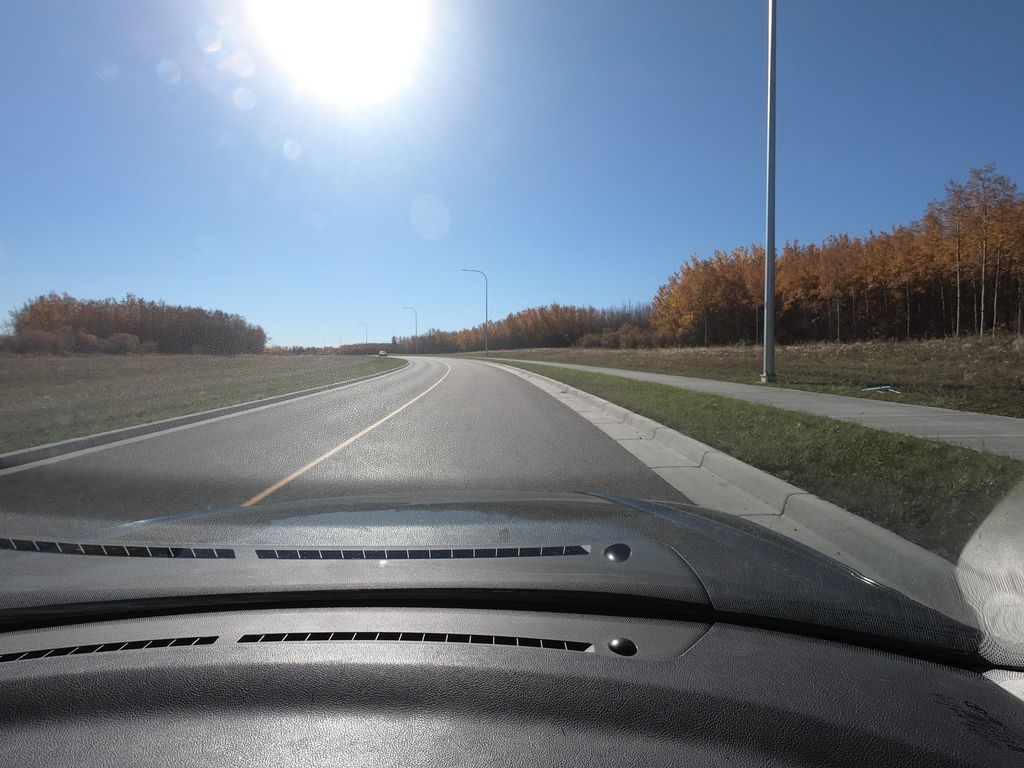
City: calgary